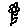
Label: flower